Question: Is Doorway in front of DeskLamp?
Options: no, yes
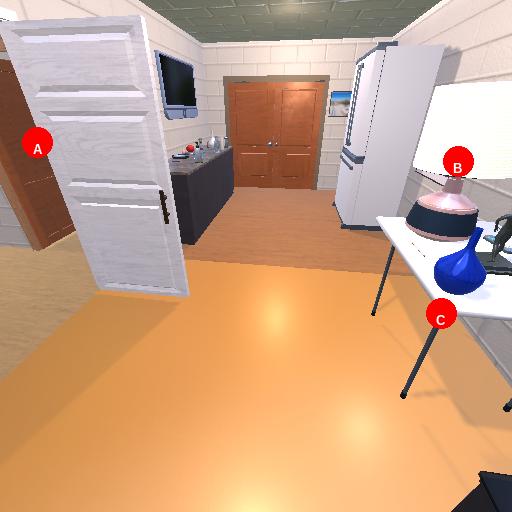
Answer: no